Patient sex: F
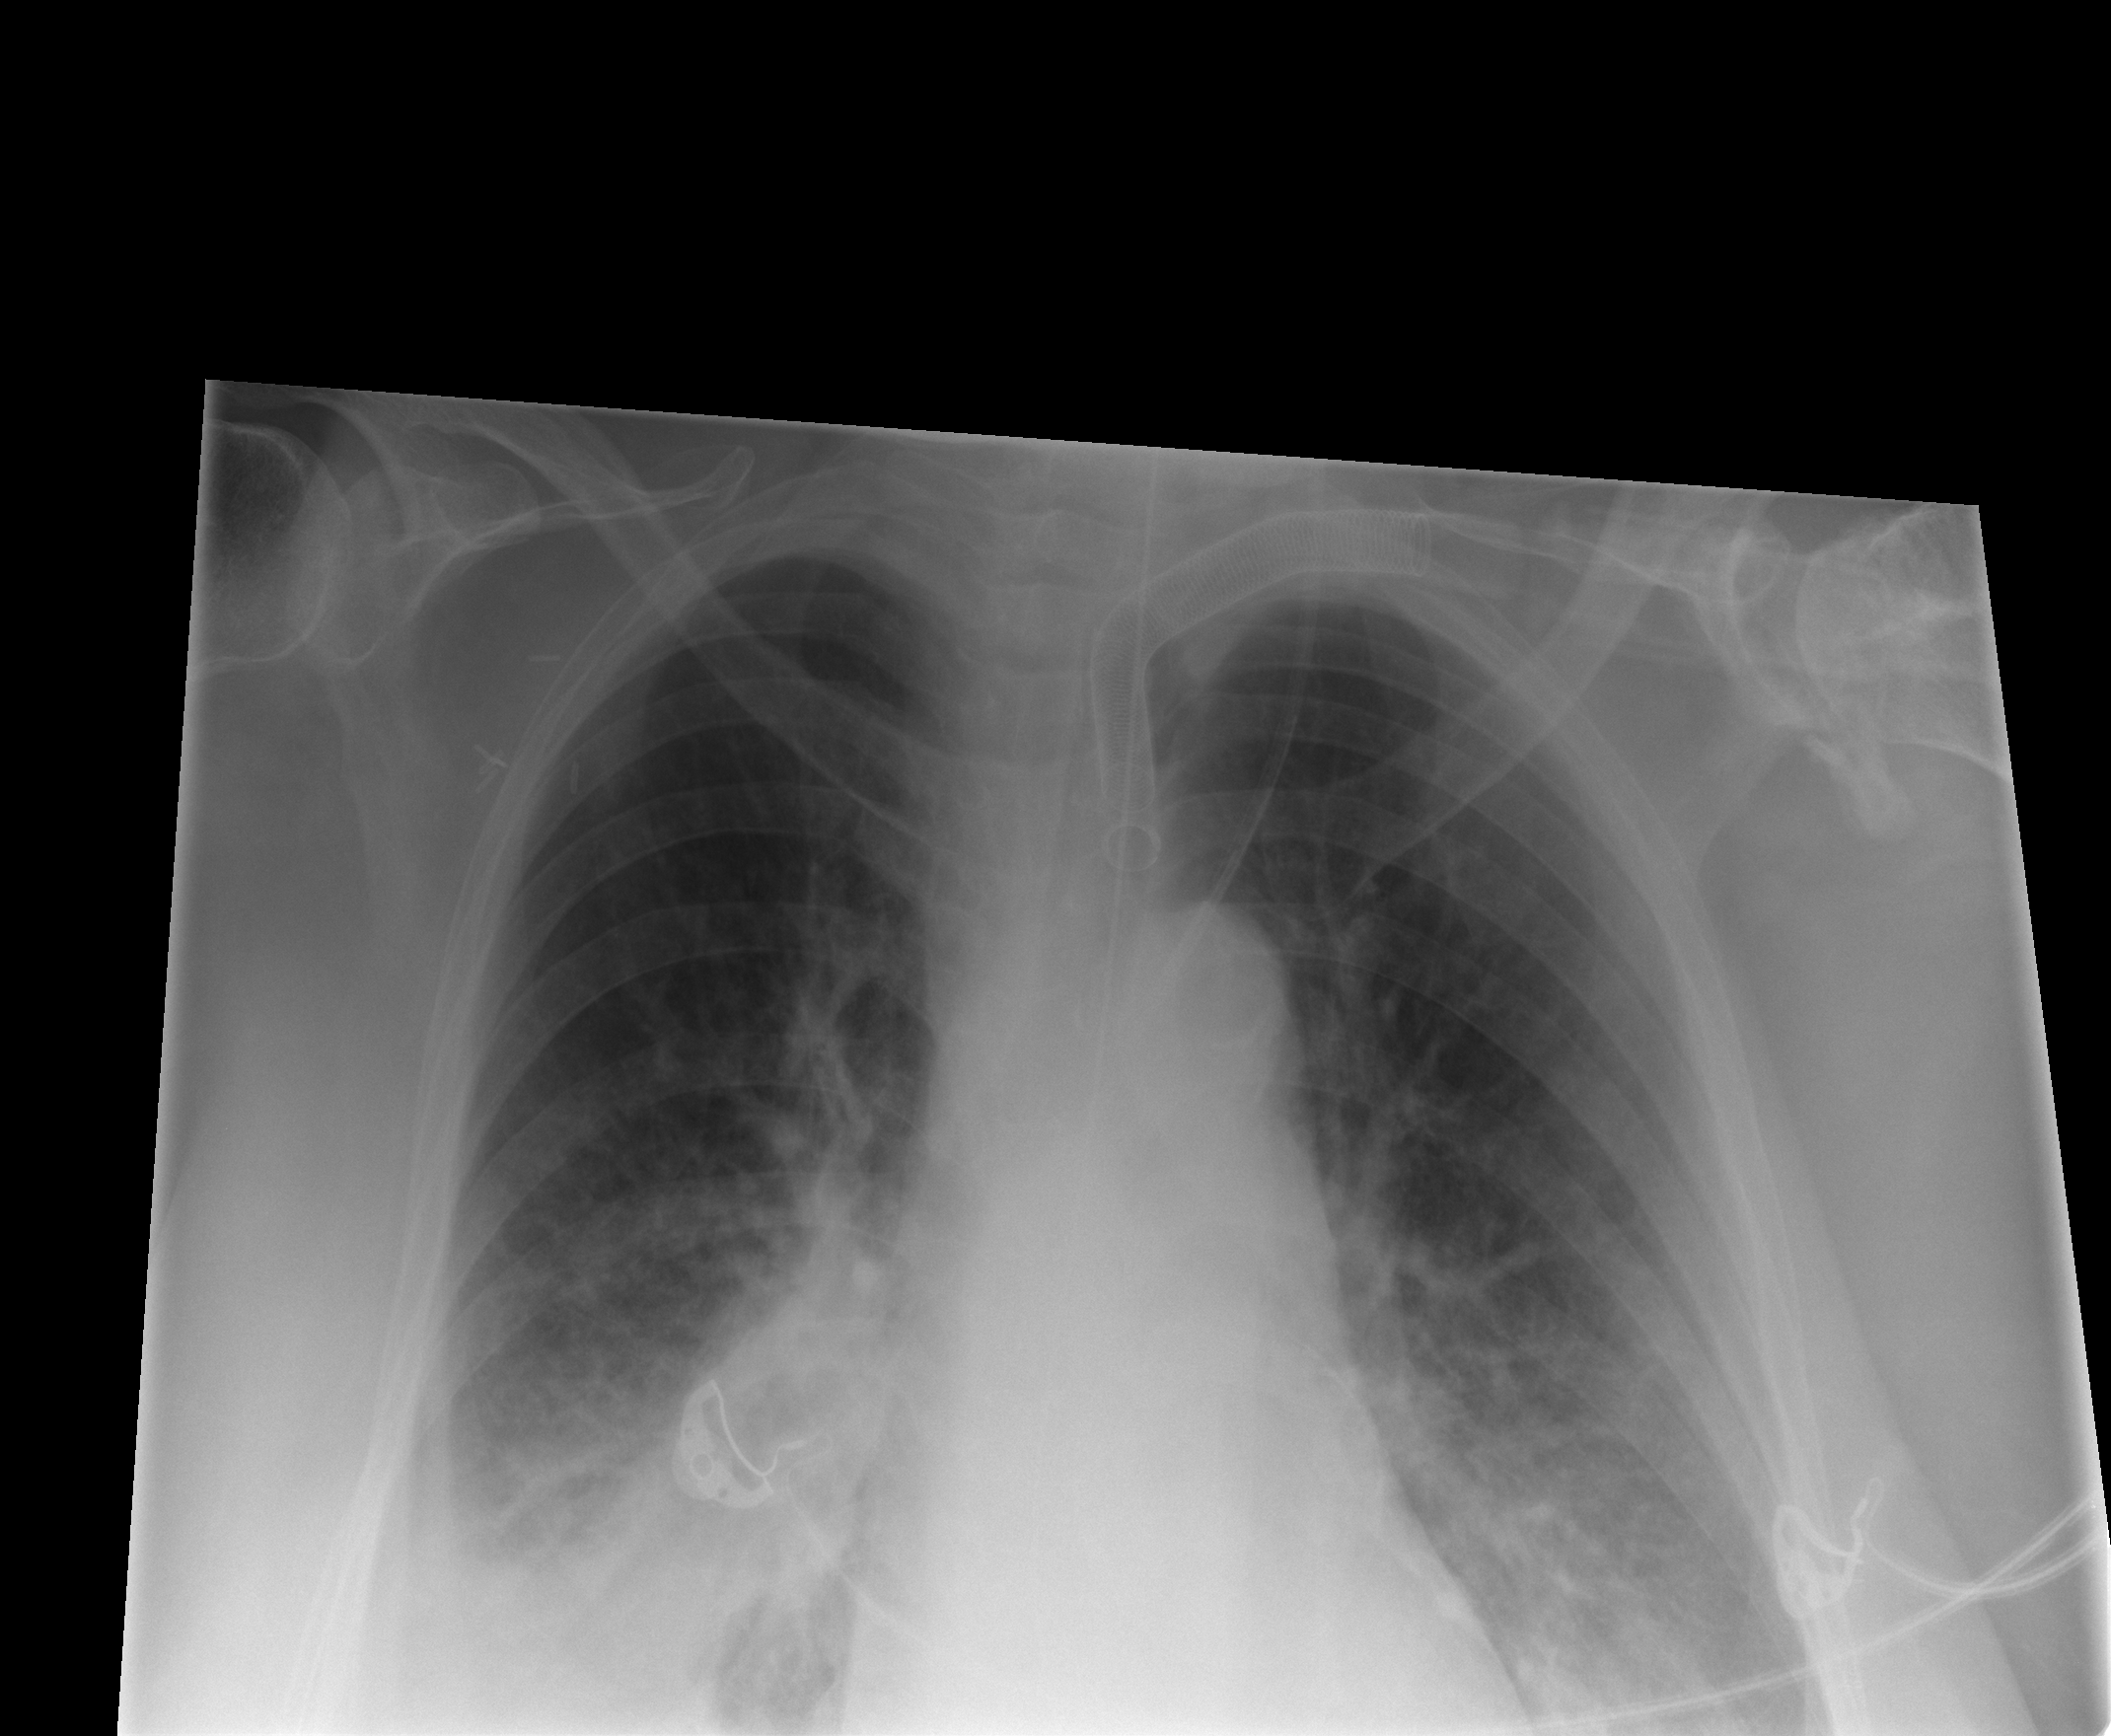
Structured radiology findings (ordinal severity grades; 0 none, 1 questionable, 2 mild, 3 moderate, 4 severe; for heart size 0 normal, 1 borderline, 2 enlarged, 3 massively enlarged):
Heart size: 0
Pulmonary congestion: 2
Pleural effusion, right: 1
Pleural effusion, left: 2
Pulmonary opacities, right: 2
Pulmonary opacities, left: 1
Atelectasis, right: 2
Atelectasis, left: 2